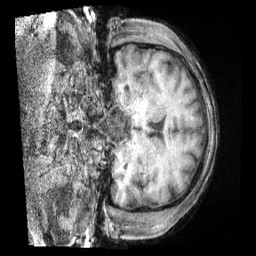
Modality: T1w
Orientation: coronal
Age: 31
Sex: female
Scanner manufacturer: siemens
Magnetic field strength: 3 T
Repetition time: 2 s
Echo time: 0.00211 s